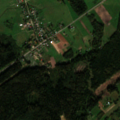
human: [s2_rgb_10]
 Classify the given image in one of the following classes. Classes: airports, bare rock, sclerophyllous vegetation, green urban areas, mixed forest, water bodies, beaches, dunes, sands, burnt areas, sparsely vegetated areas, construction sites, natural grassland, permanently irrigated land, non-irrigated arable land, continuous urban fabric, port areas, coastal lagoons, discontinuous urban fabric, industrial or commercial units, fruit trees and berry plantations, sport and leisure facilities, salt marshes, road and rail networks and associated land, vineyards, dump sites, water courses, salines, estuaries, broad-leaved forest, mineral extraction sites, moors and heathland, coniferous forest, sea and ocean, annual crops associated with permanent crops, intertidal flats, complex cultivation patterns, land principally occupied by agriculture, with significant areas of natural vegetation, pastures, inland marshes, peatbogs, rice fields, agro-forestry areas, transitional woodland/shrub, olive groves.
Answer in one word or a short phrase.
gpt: discontinuous urban fabric, non-irrigated arable land, complex cultivation patterns, land principally occupied by agriculture, with significant areas of natural vegetation, coniferous forest, transitional woodland/shrub